Question: I accidently set some setting in eclipse which shows some sign after every line. Could anyway tell me how to remove the same.

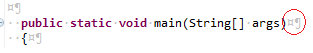
Answer: Those are whitespace characters. Those characters represent formatting based tags such as line breaks, tabs, etc.
You can disable them by going to the Eclipse 'Preferences'. They are under 'General -> Editors -> Text Editors' and the option is 'Show whitespace characters'. Just uncheck it and hit 'OK' and that should take care of it.